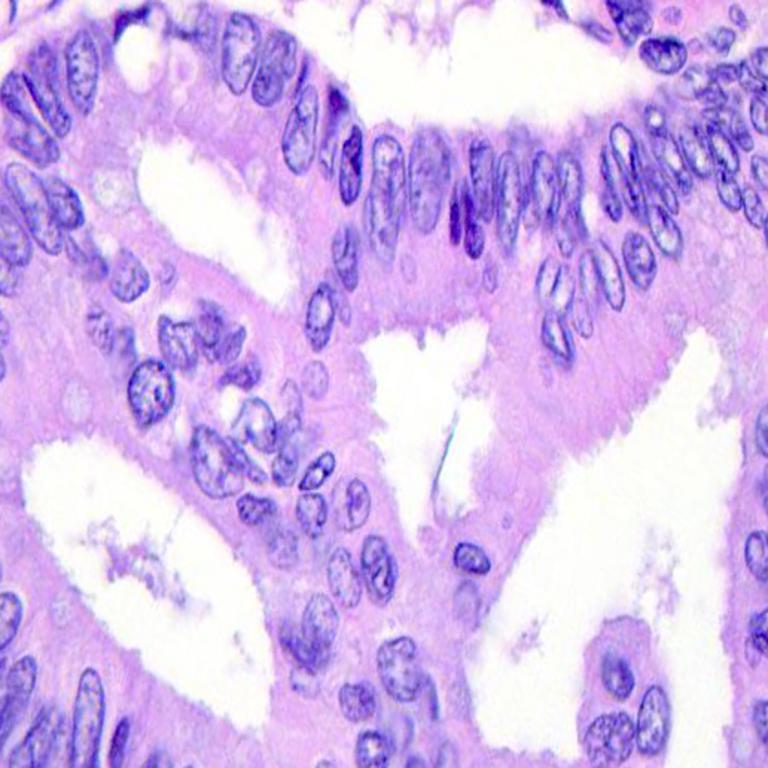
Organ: colon
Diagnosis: adenocarcinomas